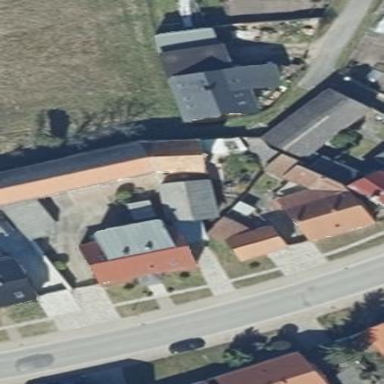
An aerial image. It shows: Flat roof building with grey roof.